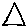
Label: triangle